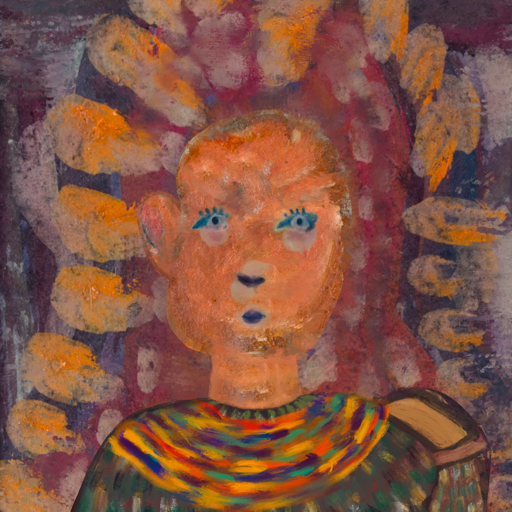
Background: Doll, Head And Neck Front: Boggyland, Face Front: Hill_Girl, Bust: After_Raid, Hair Front: Blank, Head Accessory: Blank, Second Necklace: An_Impression_2, Necklace: Blank, Baby: Blank